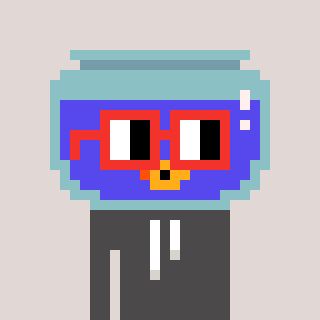
a pixel art character with square red glasses, a goldfish-shaped head and a grayscale-colored body on a warm background